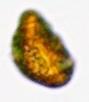
Label: Akashiwo